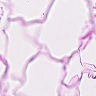
Metastatic tissue present: no